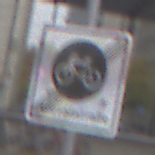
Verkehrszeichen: EndeFahrradstrasse
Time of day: MorningAfternoon
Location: Outdoor (Urban)
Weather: Overcast
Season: NotSpecified
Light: Natural